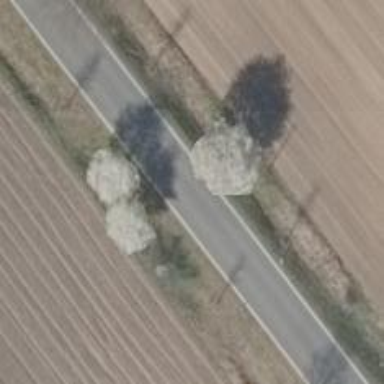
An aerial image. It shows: Deciduous broadleaved tree.